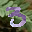
Label: 3